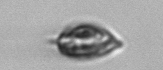
Label: Prorocentrum_triestinum